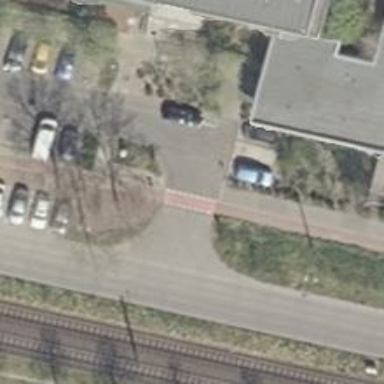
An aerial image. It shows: Residential road with asphalt surface.